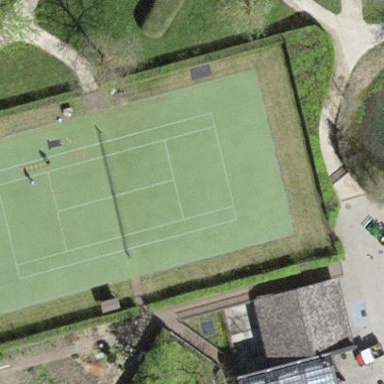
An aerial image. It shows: Tennis court on pitch.